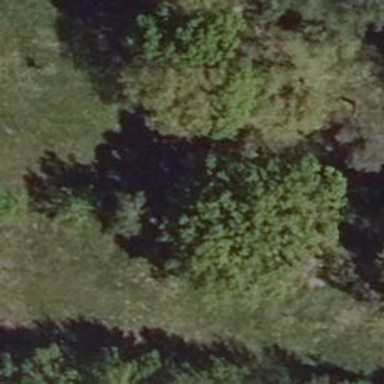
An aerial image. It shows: Row of deciduous broadleaved trees.